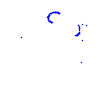
Particle: proton